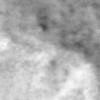
Label: no_change